Question: We have an Android app using ViewPager and ViewPagerIndicator where you can scroll the content and the title scrolls, but the next and previous title is visible as well on the current page. How can this be implemented in iOS?
Currently we have a UIScrollView where you can scroll between the pages and with a segmentcontrol on top. This works well for max 4 pages, but we need to remove the segmentcontrol and replace it with a titlestrip to make room for more pages.
Android example:
<URL>
iOS app that has such an implementation:

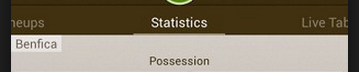
Answer: I managed to solve this using two UIScrollViews. In the scrolled event of the content scrollview I moved the title scrollview with 0.5*offset of the title scrollview. That resulted in the effect i wanted.